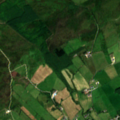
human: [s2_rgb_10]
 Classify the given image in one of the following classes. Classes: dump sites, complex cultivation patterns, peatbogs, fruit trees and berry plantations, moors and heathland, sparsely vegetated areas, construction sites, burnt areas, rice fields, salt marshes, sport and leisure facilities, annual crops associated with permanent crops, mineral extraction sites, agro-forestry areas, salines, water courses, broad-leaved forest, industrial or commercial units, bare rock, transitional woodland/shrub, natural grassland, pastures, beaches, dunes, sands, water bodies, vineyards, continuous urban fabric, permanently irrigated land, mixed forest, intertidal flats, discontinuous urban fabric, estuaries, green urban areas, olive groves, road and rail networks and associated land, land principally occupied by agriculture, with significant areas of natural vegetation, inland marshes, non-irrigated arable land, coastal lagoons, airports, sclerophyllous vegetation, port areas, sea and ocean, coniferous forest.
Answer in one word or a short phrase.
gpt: pastures, coniferous forest, peatbogs